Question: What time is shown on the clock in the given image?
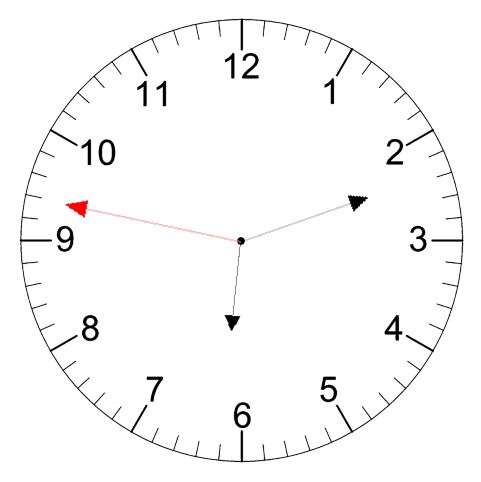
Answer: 06:11:47